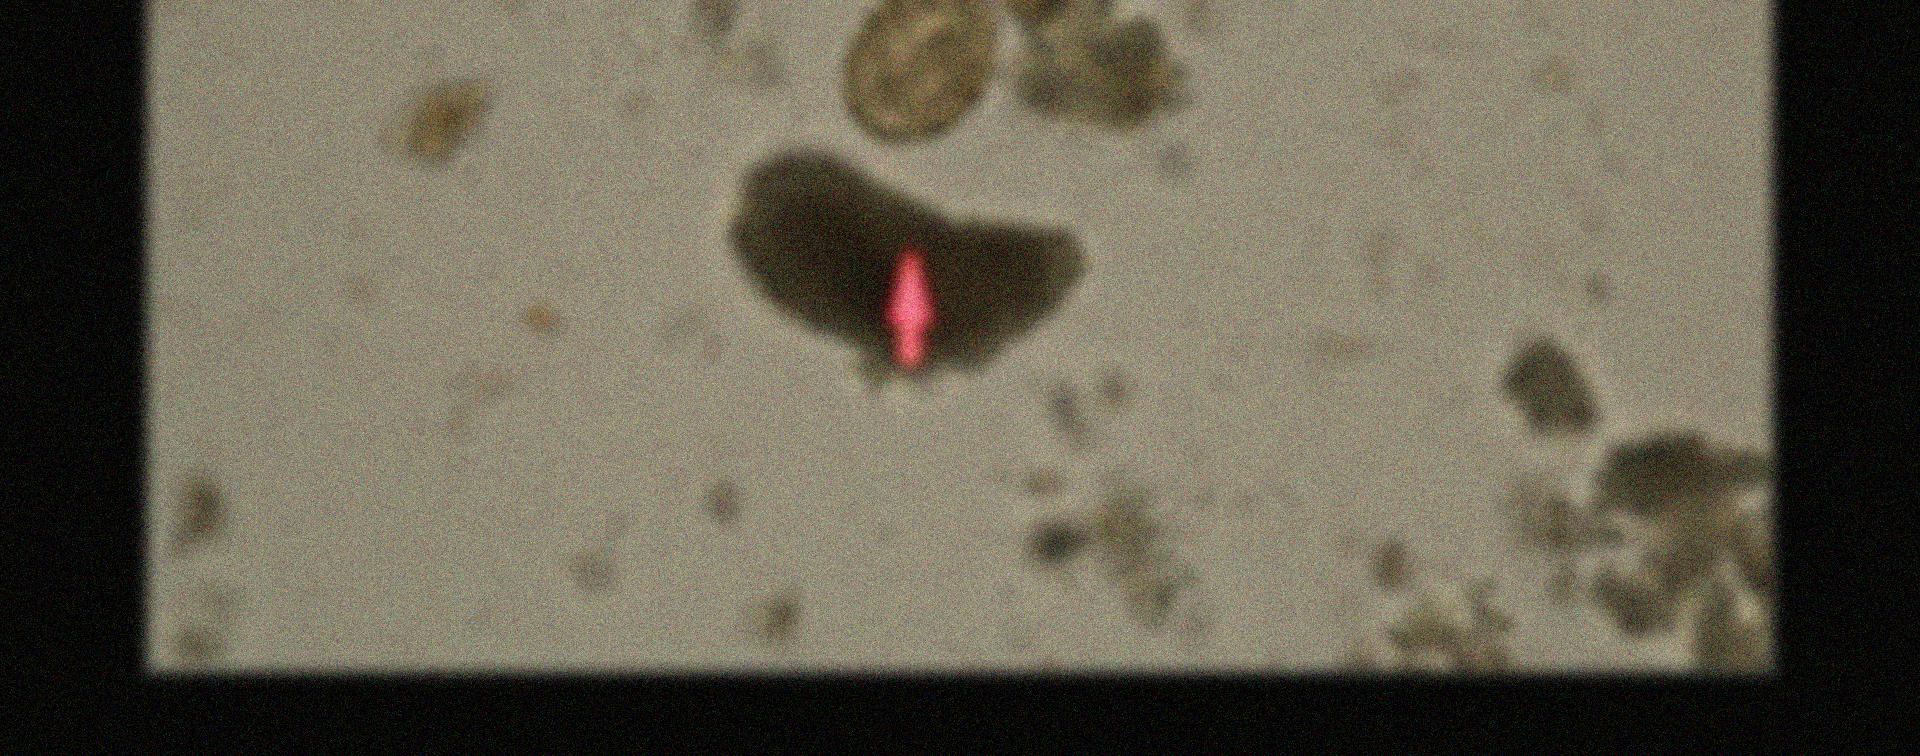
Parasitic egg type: Ascaris lumbricoides